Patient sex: F
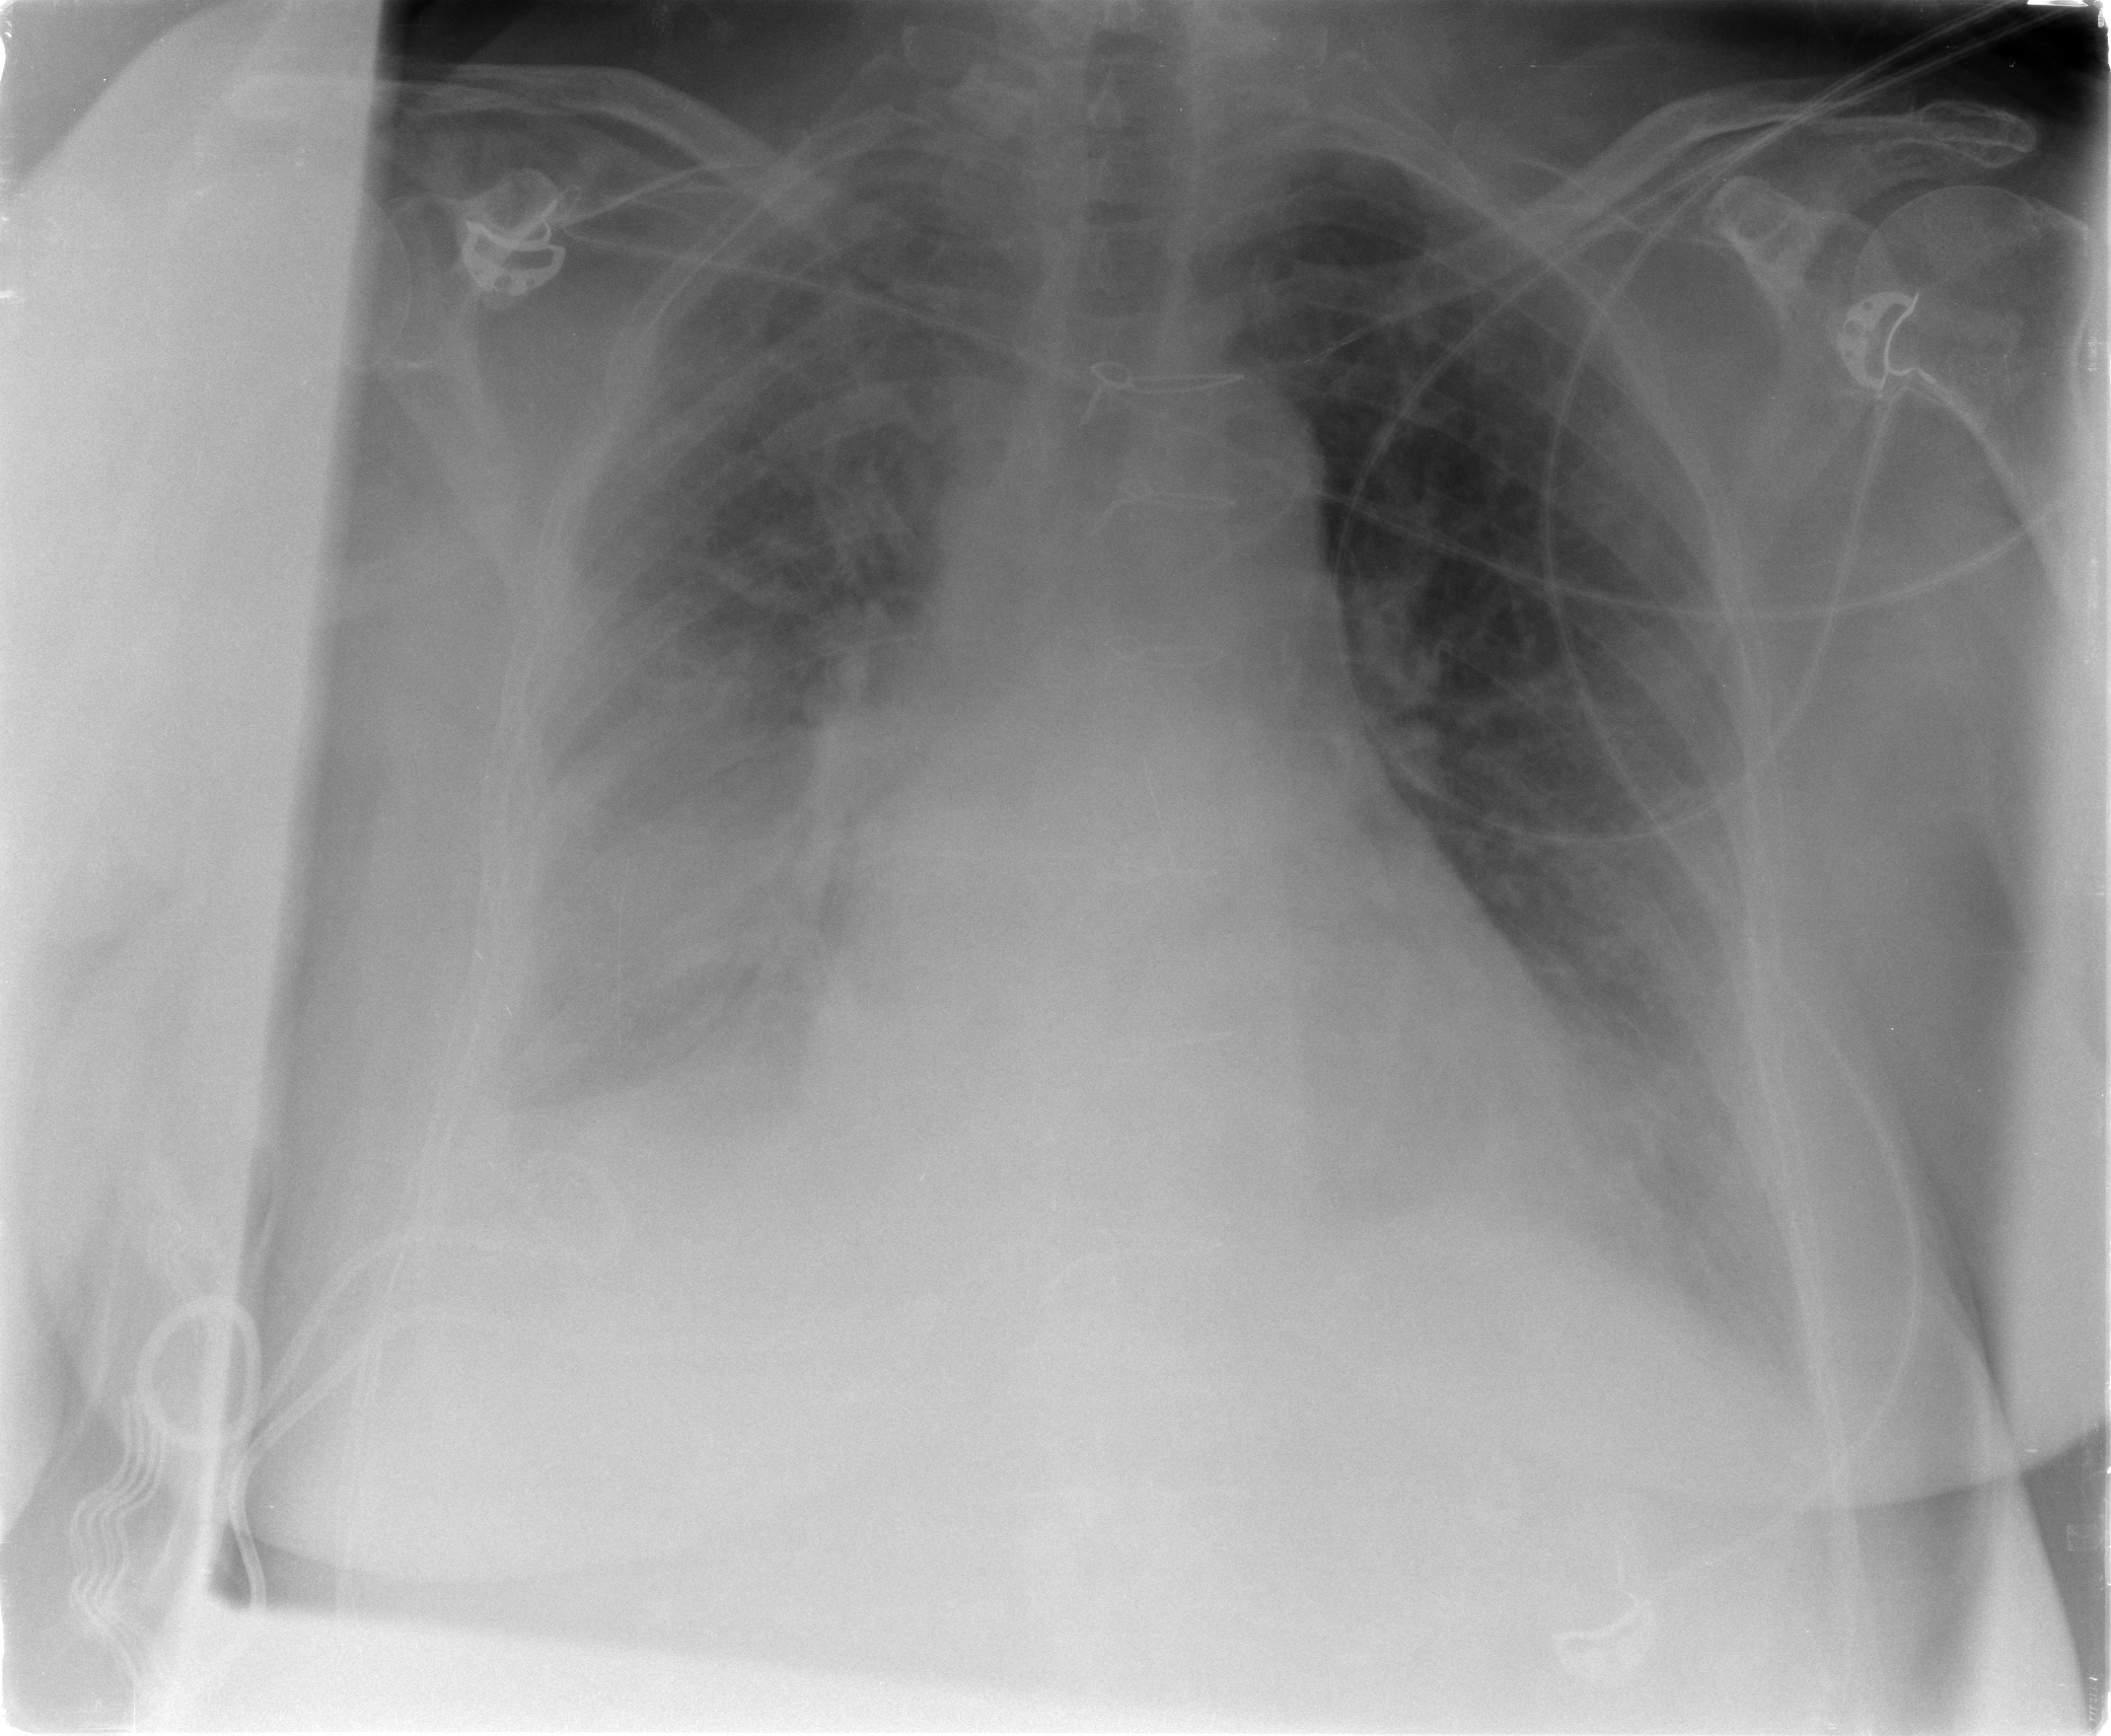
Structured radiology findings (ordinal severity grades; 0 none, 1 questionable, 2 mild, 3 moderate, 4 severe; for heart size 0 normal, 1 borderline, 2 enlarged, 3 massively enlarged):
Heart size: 2
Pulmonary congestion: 2
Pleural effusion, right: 3
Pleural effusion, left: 2
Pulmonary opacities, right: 2
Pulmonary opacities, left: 1
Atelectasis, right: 3
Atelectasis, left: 2